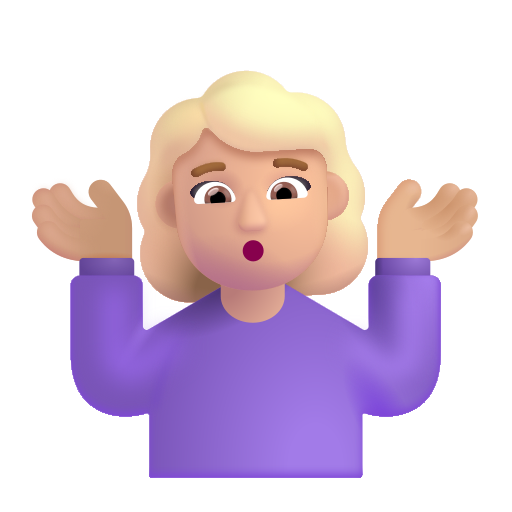
woman shrugging color  light